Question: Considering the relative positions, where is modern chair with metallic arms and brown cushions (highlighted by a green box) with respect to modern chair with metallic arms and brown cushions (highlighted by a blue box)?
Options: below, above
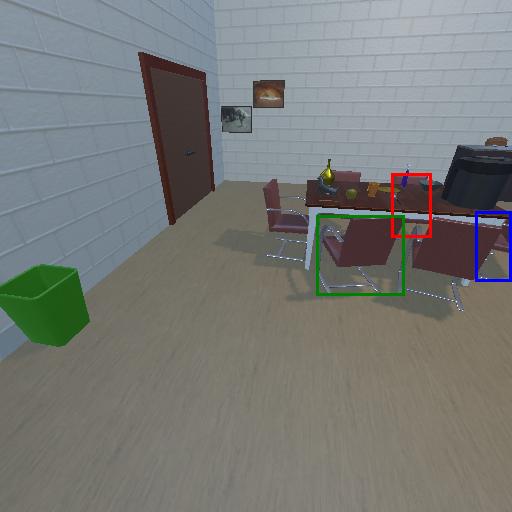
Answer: below